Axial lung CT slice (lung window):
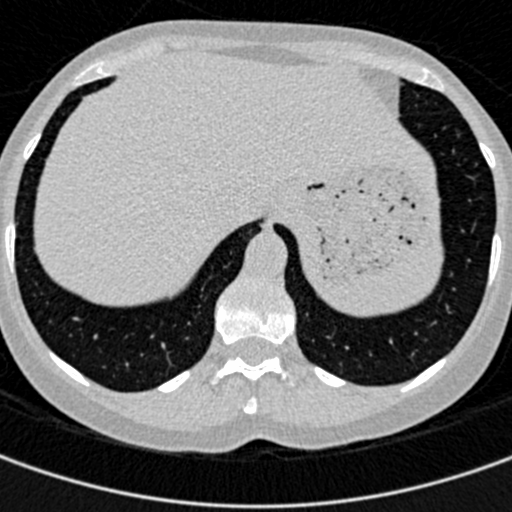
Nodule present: no